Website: lowes
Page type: added-to-cart
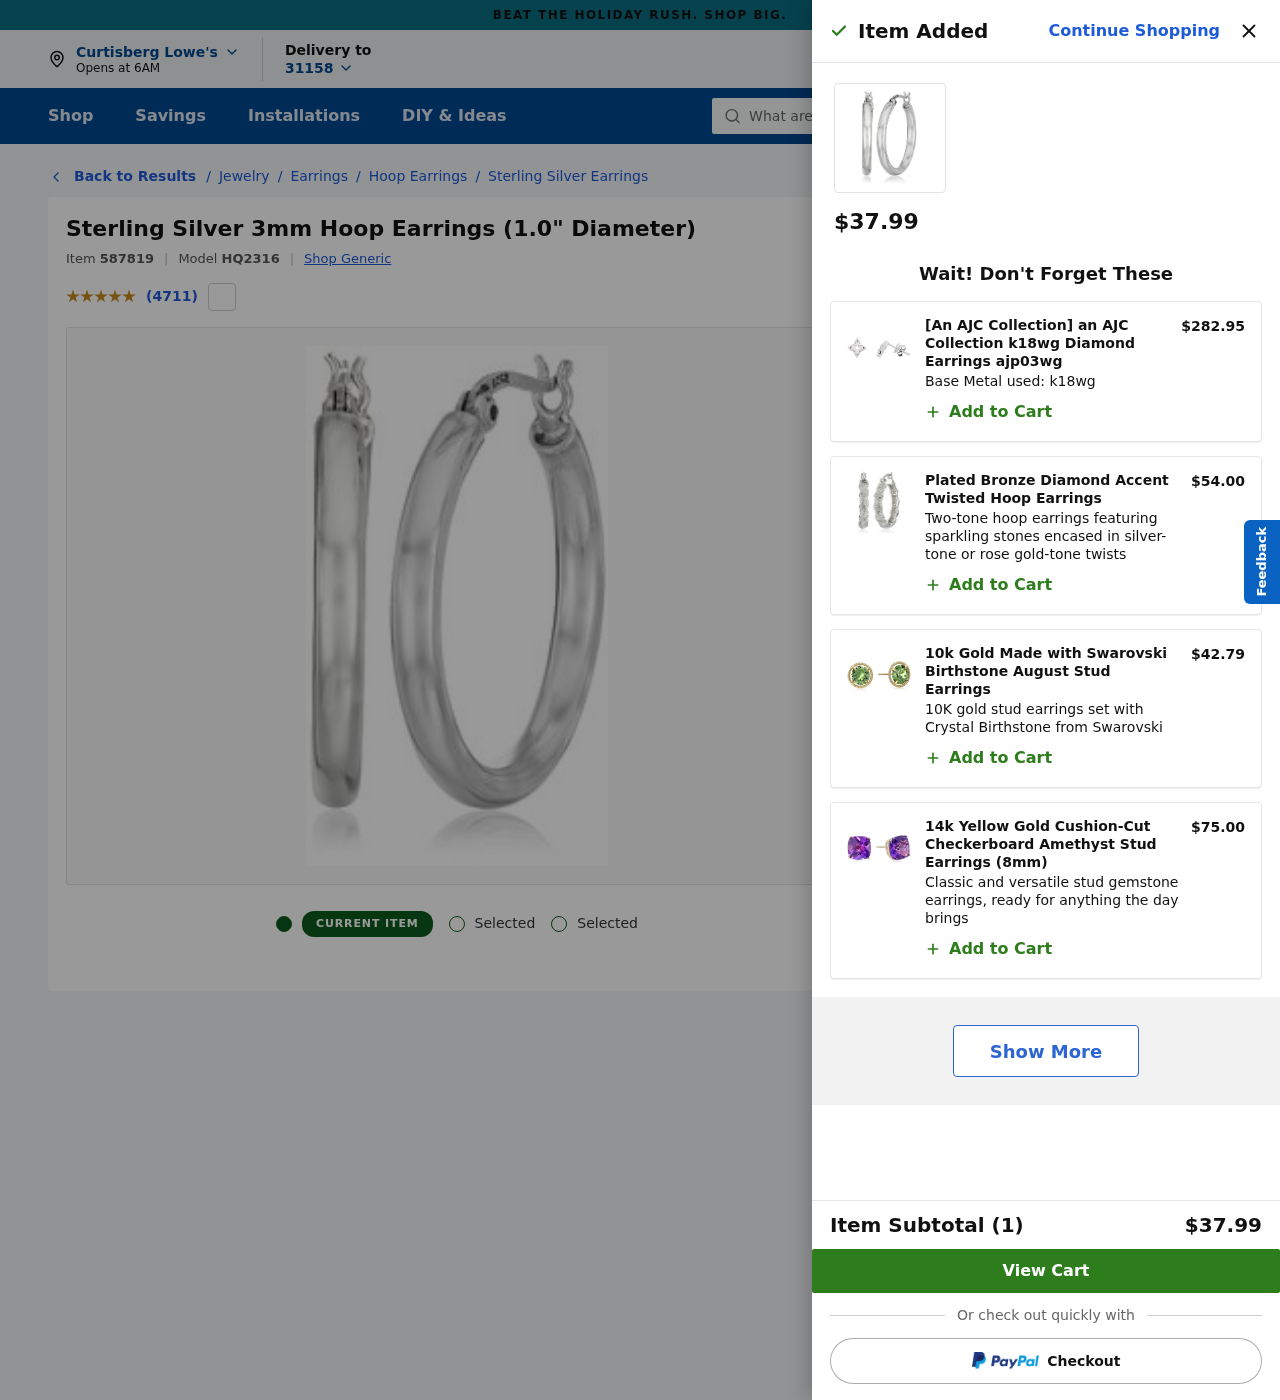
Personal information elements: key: PII_CITY
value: Curtisberg
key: PII_POSTCODE
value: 31158
Product elements: key: PRODUCT1_BRAND
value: Generic
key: PRODUCT1_BREADCRUMB
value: Jewelry
Earrings
Hoop Earrings
Sterling Silver Earrings
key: PRODUCT1_NAME
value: Sterling Silver 3mm Hoop Earrings (1.0" Diameter)
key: PRODUCT1_NUM_RATINGS
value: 4711
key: PRODUCT1_PRICE
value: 37.99
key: PRODUCT1_RATING
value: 4.5
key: PRODUCT2_DESC
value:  Base Metal used: k18wg
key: PRODUCT2_NAME
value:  [An AJC Collection] an AJC Collection k18wg Diamond Earrings ajp03wg
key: PRODUCT2_PRICE
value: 282.95
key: PRODUCT3_DESC
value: Two-tone hoop earrings featuring sparkling stones encased in silver-tone or rose gold-tone twists
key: PRODUCT3_NAME
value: Plated Bronze Diamond Accent Twisted Hoop Earrings
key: PRODUCT3_PRICE
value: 54
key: PRODUCT4_DESC
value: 10K gold stud earrings set with Crystal Birthstone from Swarovski
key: PRODUCT4_NAME
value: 10k Gold Made with Swarovski Birthstone August Stud Earrings
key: PRODUCT4_PRICE
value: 42.79
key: PRODUCT5_DESC
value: Classic and versatile stud gemstone earrings, ready for anything the day brings
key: PRODUCT5_NAME
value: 14k Yellow Gold Cushion-Cut Checkerboard Amethyst Stud Earrings (8mm)
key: PRODUCT5_PRICE
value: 75
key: PRODUCT1_ITEM_ID
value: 587819
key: PRODUCT1_MODEL_ID
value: HQ2316
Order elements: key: ORDER_NUM_ITEMS
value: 1
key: ORDER_SUBTOTAL
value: $37.99
Search elements: key: HEADER_SEARCH
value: What are you looking for?